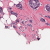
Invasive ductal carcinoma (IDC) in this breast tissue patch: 0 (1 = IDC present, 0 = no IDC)